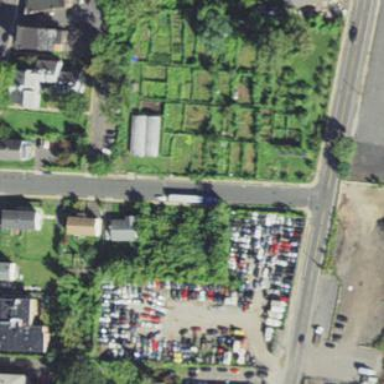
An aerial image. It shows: Allotments area.